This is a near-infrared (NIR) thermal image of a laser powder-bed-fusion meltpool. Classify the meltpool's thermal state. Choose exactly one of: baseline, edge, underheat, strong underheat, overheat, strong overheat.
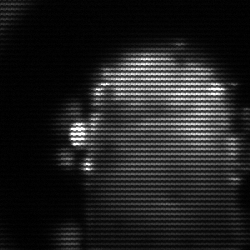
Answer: baseline